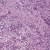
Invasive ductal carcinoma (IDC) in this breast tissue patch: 1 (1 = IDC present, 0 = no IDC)